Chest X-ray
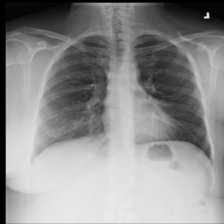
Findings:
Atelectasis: negative
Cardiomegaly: negative
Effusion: negative
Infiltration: negative
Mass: negative
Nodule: negative
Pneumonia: negative
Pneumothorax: negative
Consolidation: negative
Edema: negative
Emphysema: negative
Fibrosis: negative
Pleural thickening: negative
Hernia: negative